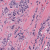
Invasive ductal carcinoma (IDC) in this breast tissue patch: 1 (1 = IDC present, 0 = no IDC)